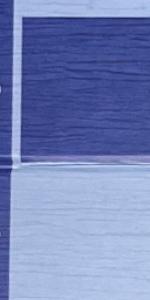
Label: Empty